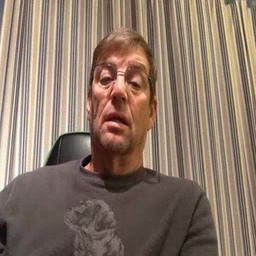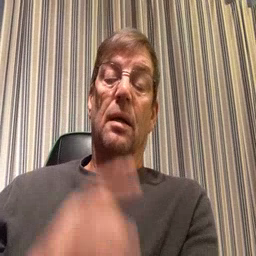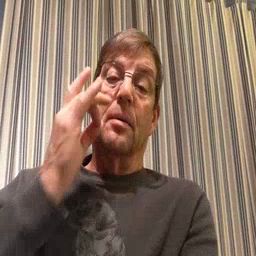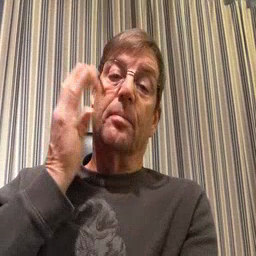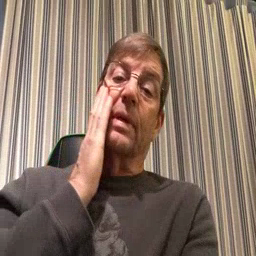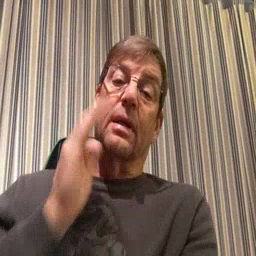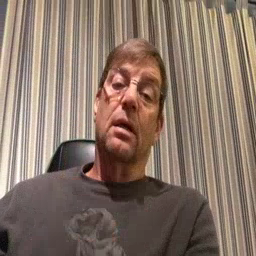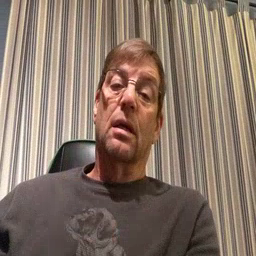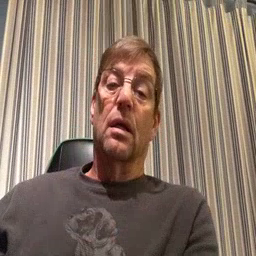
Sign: bee